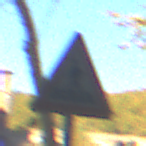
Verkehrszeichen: FussgaengerueberwegRechts
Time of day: Midday
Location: Outdoor (Urban)
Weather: Clear
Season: NotSpecified
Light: Natural